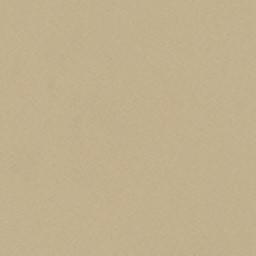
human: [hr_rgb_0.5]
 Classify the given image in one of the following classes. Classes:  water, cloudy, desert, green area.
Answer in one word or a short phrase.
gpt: desert